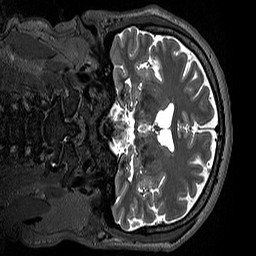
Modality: T2w
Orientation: coronal
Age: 41
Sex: male
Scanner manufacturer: siemens
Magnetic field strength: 3 T
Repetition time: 3.2 s
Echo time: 0.412 s